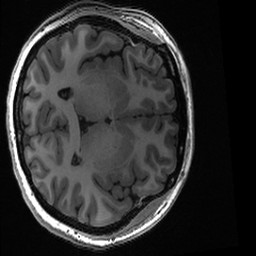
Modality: T1w
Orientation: axial